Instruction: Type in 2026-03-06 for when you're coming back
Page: home
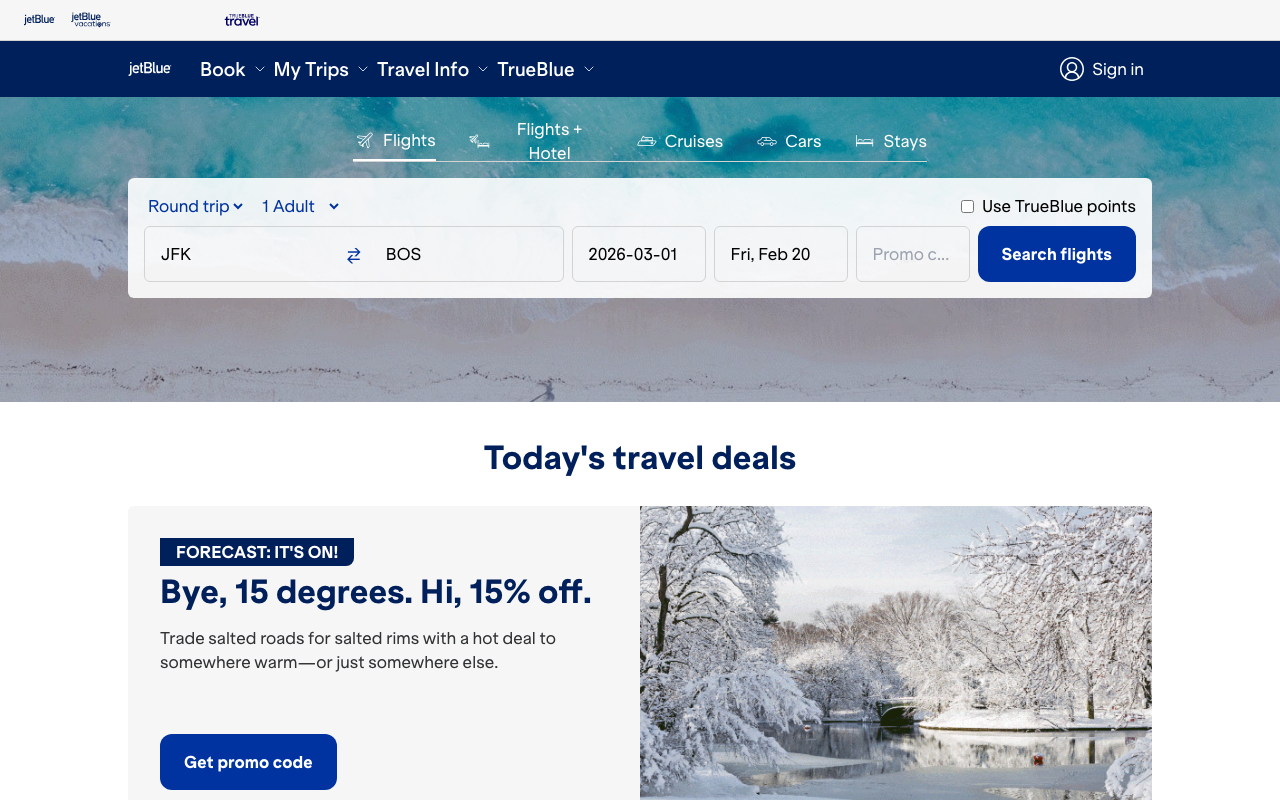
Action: type